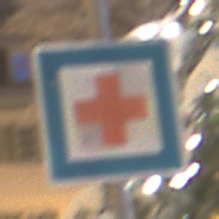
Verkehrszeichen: ErsteHilfe
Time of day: Night
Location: Outdoor (Urban)
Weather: Overcast
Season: Winter
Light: Artificial